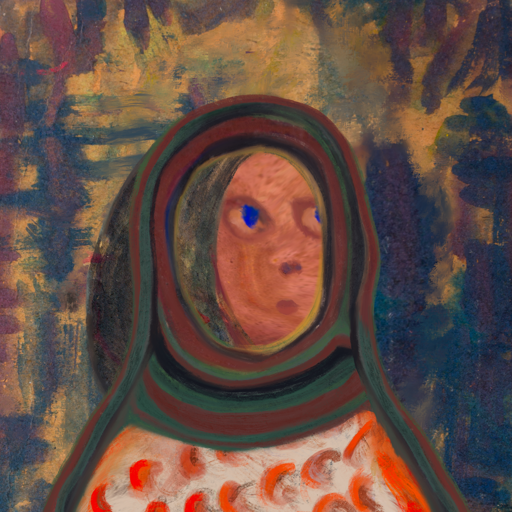
Background: InTheSun, Head And Neck Side: Mother_And_Son_Mother, Face Side: Mother_And_Son_Mother, Bust: Rupkatha, Hair Side: Gypsy_Mother, Head Accessory: After_Raid_Scarf, Second Necklace: Blank, Necklace: Blank, Baby: Blank